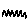
Label: zigzag